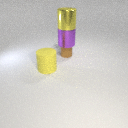
large purple metal cylinder below large yellow metal cylinder